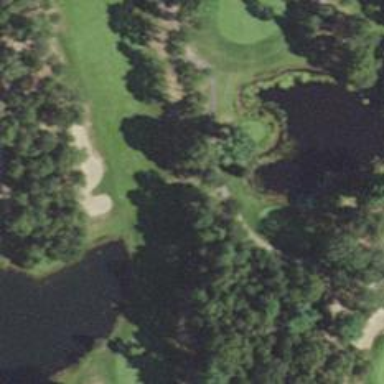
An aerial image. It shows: View of golf hole.